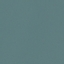
Land use / land cover: SeaLake